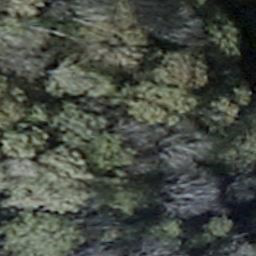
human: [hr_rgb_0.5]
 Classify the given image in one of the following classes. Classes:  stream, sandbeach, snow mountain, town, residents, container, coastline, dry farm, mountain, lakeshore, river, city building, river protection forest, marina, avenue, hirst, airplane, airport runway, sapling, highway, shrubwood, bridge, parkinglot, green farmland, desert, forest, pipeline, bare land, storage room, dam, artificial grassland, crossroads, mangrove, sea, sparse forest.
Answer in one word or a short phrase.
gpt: shrubwood